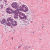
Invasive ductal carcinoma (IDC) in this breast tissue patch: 0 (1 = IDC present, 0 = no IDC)